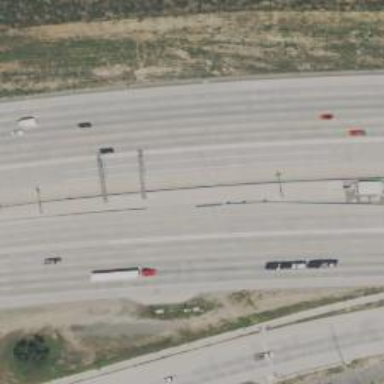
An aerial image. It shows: Toll gantry on the road.